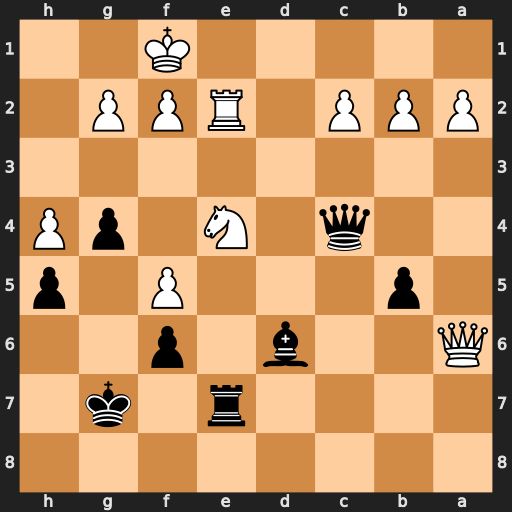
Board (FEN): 8/4r1k1/Q2b1p2/1p3P1p/2q1N1pP/8/PPP1RPP1/5K2
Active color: b
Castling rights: -
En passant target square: -
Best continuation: Rxe4 Qb7+ Re7 Qxe7+ Bxe7